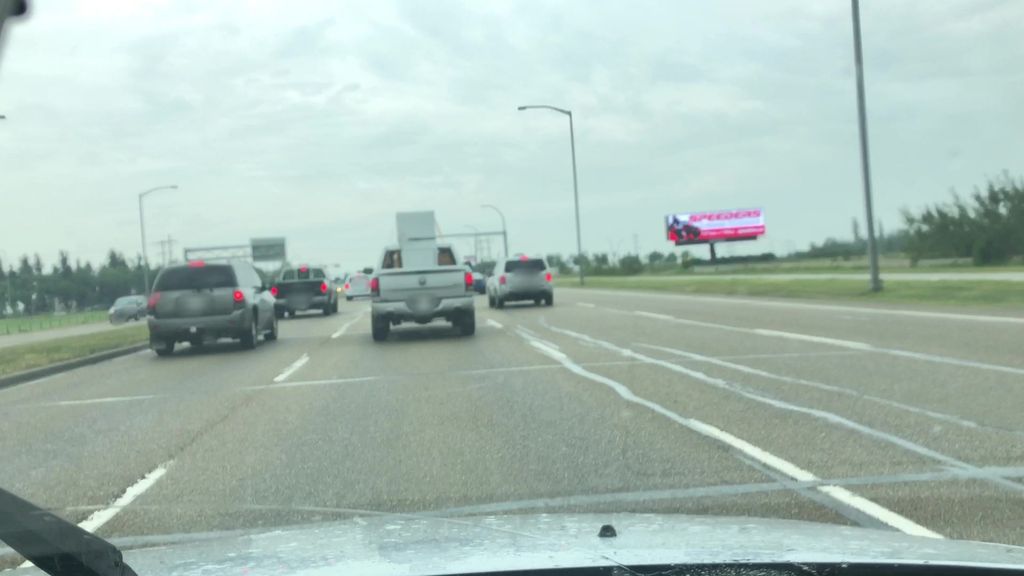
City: edmonton